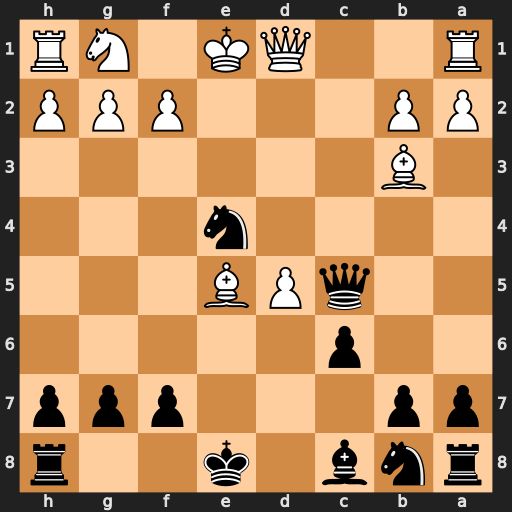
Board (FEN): rnb1k2r/pp3ppp/2p5/2qPB3/4n3/1B6/PP3PPP/R2QK1NR
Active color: b
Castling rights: KQkq
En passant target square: -
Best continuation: Qxf2#